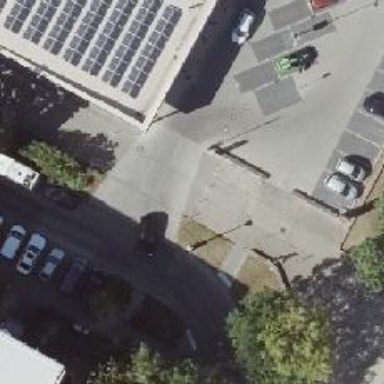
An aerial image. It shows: Sidewalk.